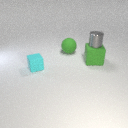
small cyan rubber cube to the left of large green rubber sphere